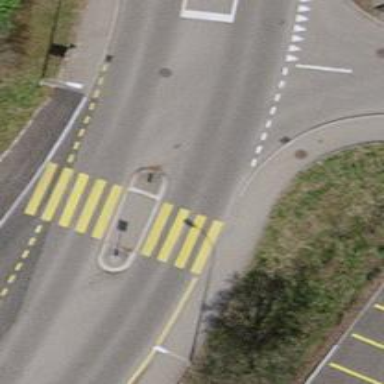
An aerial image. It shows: Zebra crossing with road island.